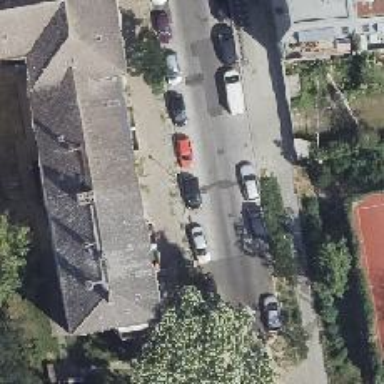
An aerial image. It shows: Parking lane area.